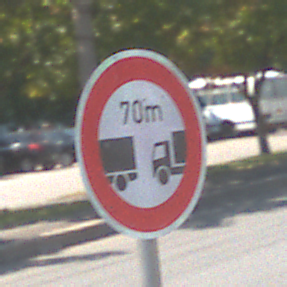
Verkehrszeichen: VerbotUnterschreitenMindestabstand
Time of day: Midday
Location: Outdoor (Urban)
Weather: Clear
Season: NotSpecified
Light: Natural